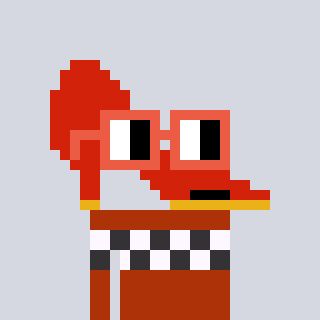
a pixel art character with square orange glasses, a highheel-shaped head and a hotbrown-colored body on a cool background